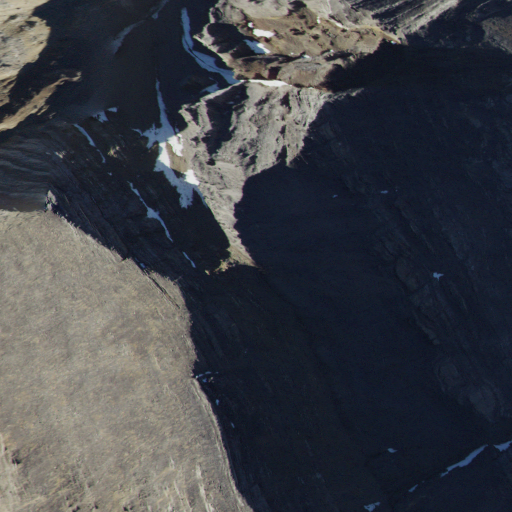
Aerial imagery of mountain in Idaho named Invisible Mountain containing shrub and evergreen forest